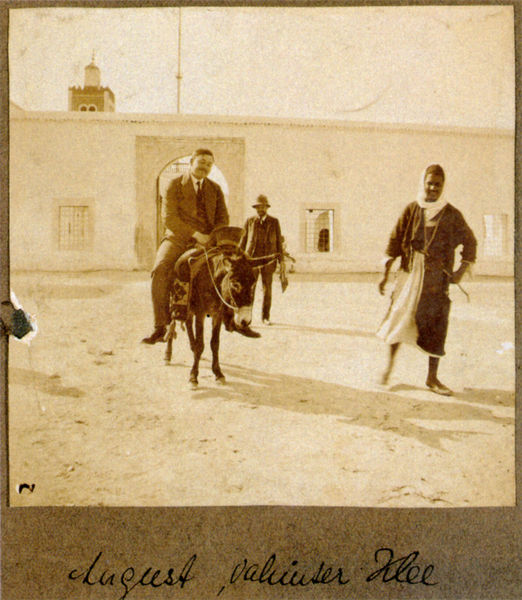
Titel: August Macke und Paul Klee mit Fremdenführer vor der Barbier-Moschee, Kairouan
Künstler: August Macke
Standort: Münster
Institution: LWL-Landesmuseum für Kunst und Kulturgeschichte
Schlagwörter: fuß, mann, schatten, ocker, sand, braun, fenster, hintergrund, hut, licht, männer, gebäude, haus, anzug, wand, diener, herr, sonne, boden, gewand, esel, pferd, reiter, turm, turmspitze, ausritt, hufe, reiten, zügel, schrift, bogen, mast, heiß, trocken, afrika, wüste, dorf, mauer, vergilbt, hof, sepia, masten, datum, tor, foto, fotografie, orient, urlaub, text, soldat, beschriftung, ferien, maultier, muli, treiber, tracht, karton, portal, schwarzer, sonnenschein, forscher, stange, arabien, aufnahme, klee, handschrift, kolonie, marokko, tunis, august, ägypten, antenne, notiz, nordafrika, dahinter, tunesien, algerien, spia